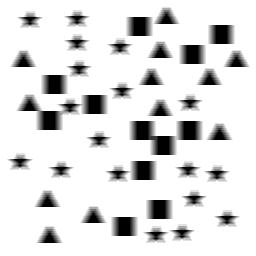
Squares: 12
Triangles: 12
Stars: 18
Total shapes: 42